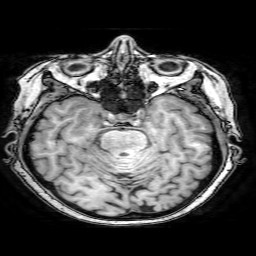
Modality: T1w
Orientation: coronal
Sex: female
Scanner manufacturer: philips
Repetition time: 0.008073 s
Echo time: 0.0037 s